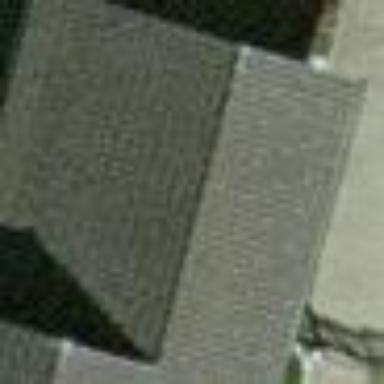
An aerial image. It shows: Garage.